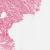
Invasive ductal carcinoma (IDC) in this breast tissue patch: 0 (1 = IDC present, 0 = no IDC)